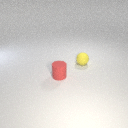
small red rubber cylinder to the left of small yellow rubber sphere